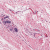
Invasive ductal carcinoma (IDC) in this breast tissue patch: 0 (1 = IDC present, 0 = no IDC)